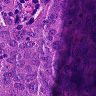
Metastatic tissue present: yes